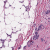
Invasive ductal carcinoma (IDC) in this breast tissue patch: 1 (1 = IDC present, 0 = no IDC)